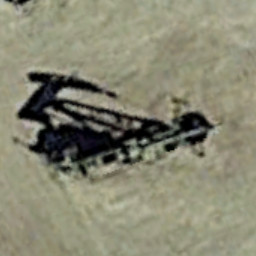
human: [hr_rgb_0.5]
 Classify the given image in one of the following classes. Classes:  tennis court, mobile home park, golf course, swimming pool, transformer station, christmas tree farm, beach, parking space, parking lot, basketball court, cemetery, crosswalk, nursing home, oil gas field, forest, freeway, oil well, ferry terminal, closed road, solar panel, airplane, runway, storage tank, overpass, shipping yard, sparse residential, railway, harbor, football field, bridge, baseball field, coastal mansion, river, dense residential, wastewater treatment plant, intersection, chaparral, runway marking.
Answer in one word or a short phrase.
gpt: oil well